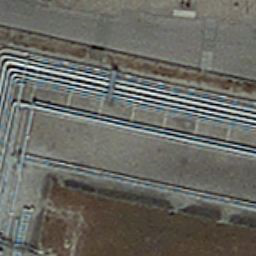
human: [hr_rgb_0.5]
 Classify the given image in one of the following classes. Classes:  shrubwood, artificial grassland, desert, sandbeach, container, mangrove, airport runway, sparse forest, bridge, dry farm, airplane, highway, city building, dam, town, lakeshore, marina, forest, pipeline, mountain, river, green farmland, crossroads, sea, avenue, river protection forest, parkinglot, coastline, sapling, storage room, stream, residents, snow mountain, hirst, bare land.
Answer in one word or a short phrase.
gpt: pipeline